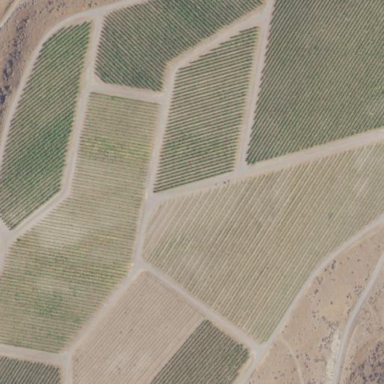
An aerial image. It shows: Vineyard growing grapes.